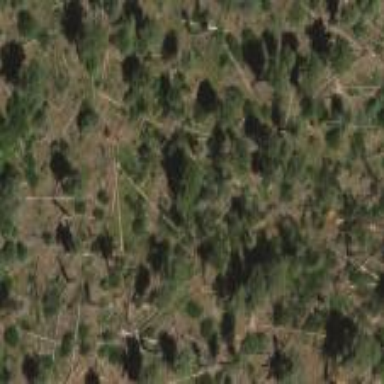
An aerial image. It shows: Evergreen woodland with needle-leaved trees.